CT reconstruction: convct
Segmentation target: spine
Patient: M, age 62
ISS stage: Stage 3
Metal implant: no
Axial slice:
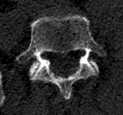
Sagittal slice:
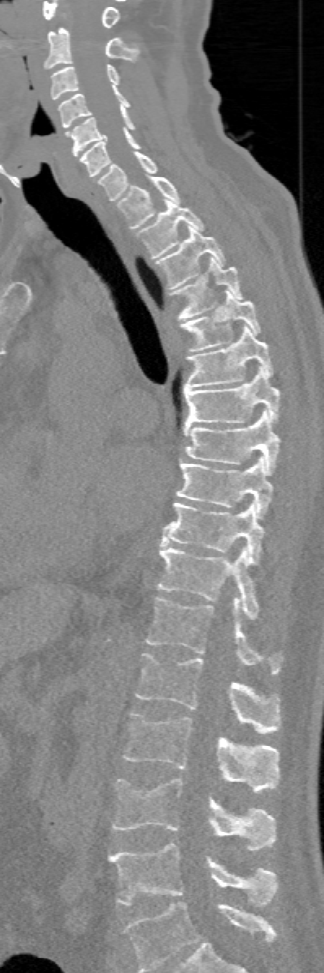